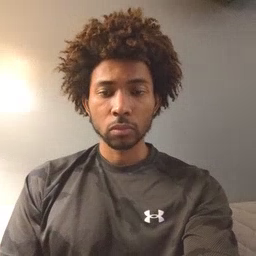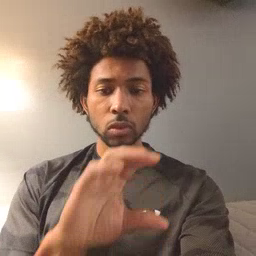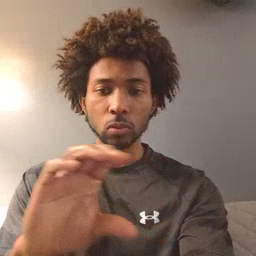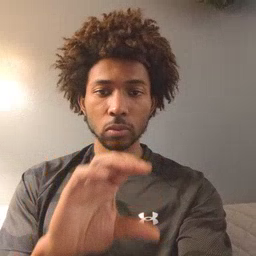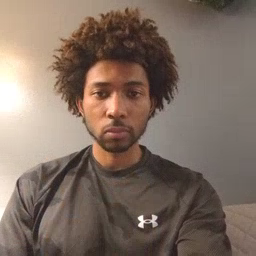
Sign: chocolate